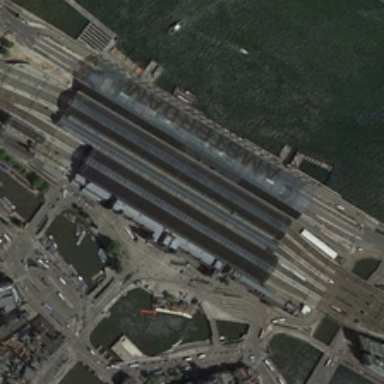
Some buildings and a river are in two sides of a railway station .